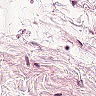
Metastatic tissue present: no